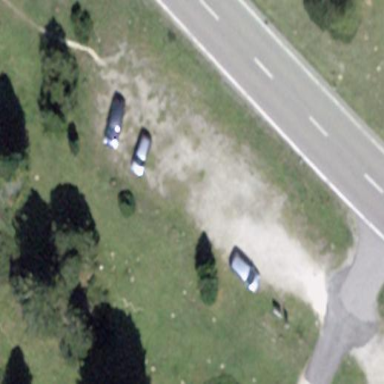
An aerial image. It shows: Parking area.